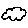
Label: cloud